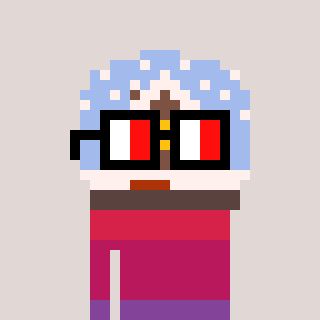
a pixel art character with square glasses with black frames and red eyes, a snow globe-shaped head and a purple-colored body on a warm background